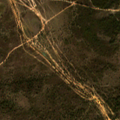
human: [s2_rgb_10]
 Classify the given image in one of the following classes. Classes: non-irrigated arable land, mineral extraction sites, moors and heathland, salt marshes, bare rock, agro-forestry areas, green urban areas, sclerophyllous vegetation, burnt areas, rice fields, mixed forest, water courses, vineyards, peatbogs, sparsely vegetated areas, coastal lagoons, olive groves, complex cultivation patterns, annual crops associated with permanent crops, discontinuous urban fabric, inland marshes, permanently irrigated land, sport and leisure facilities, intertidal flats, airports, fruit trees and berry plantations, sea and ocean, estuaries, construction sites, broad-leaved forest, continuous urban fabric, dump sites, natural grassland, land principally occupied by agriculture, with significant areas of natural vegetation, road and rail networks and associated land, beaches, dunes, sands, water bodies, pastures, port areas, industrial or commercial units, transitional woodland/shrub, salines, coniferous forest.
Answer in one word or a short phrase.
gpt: broad-leaved forest, moors and heathland, transitional woodland/shrub